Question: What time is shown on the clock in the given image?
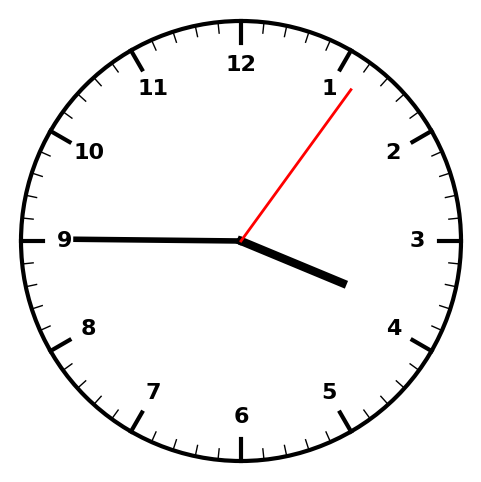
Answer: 03:45:06